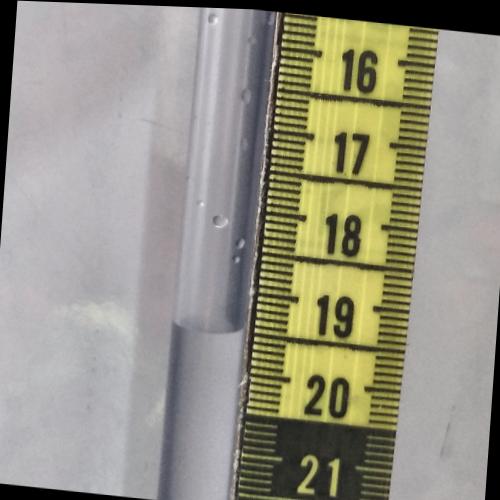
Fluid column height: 19.5 cm